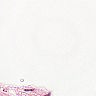
Metastatic tissue present: no